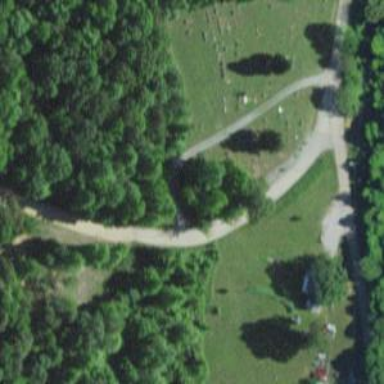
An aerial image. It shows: Cemetery.